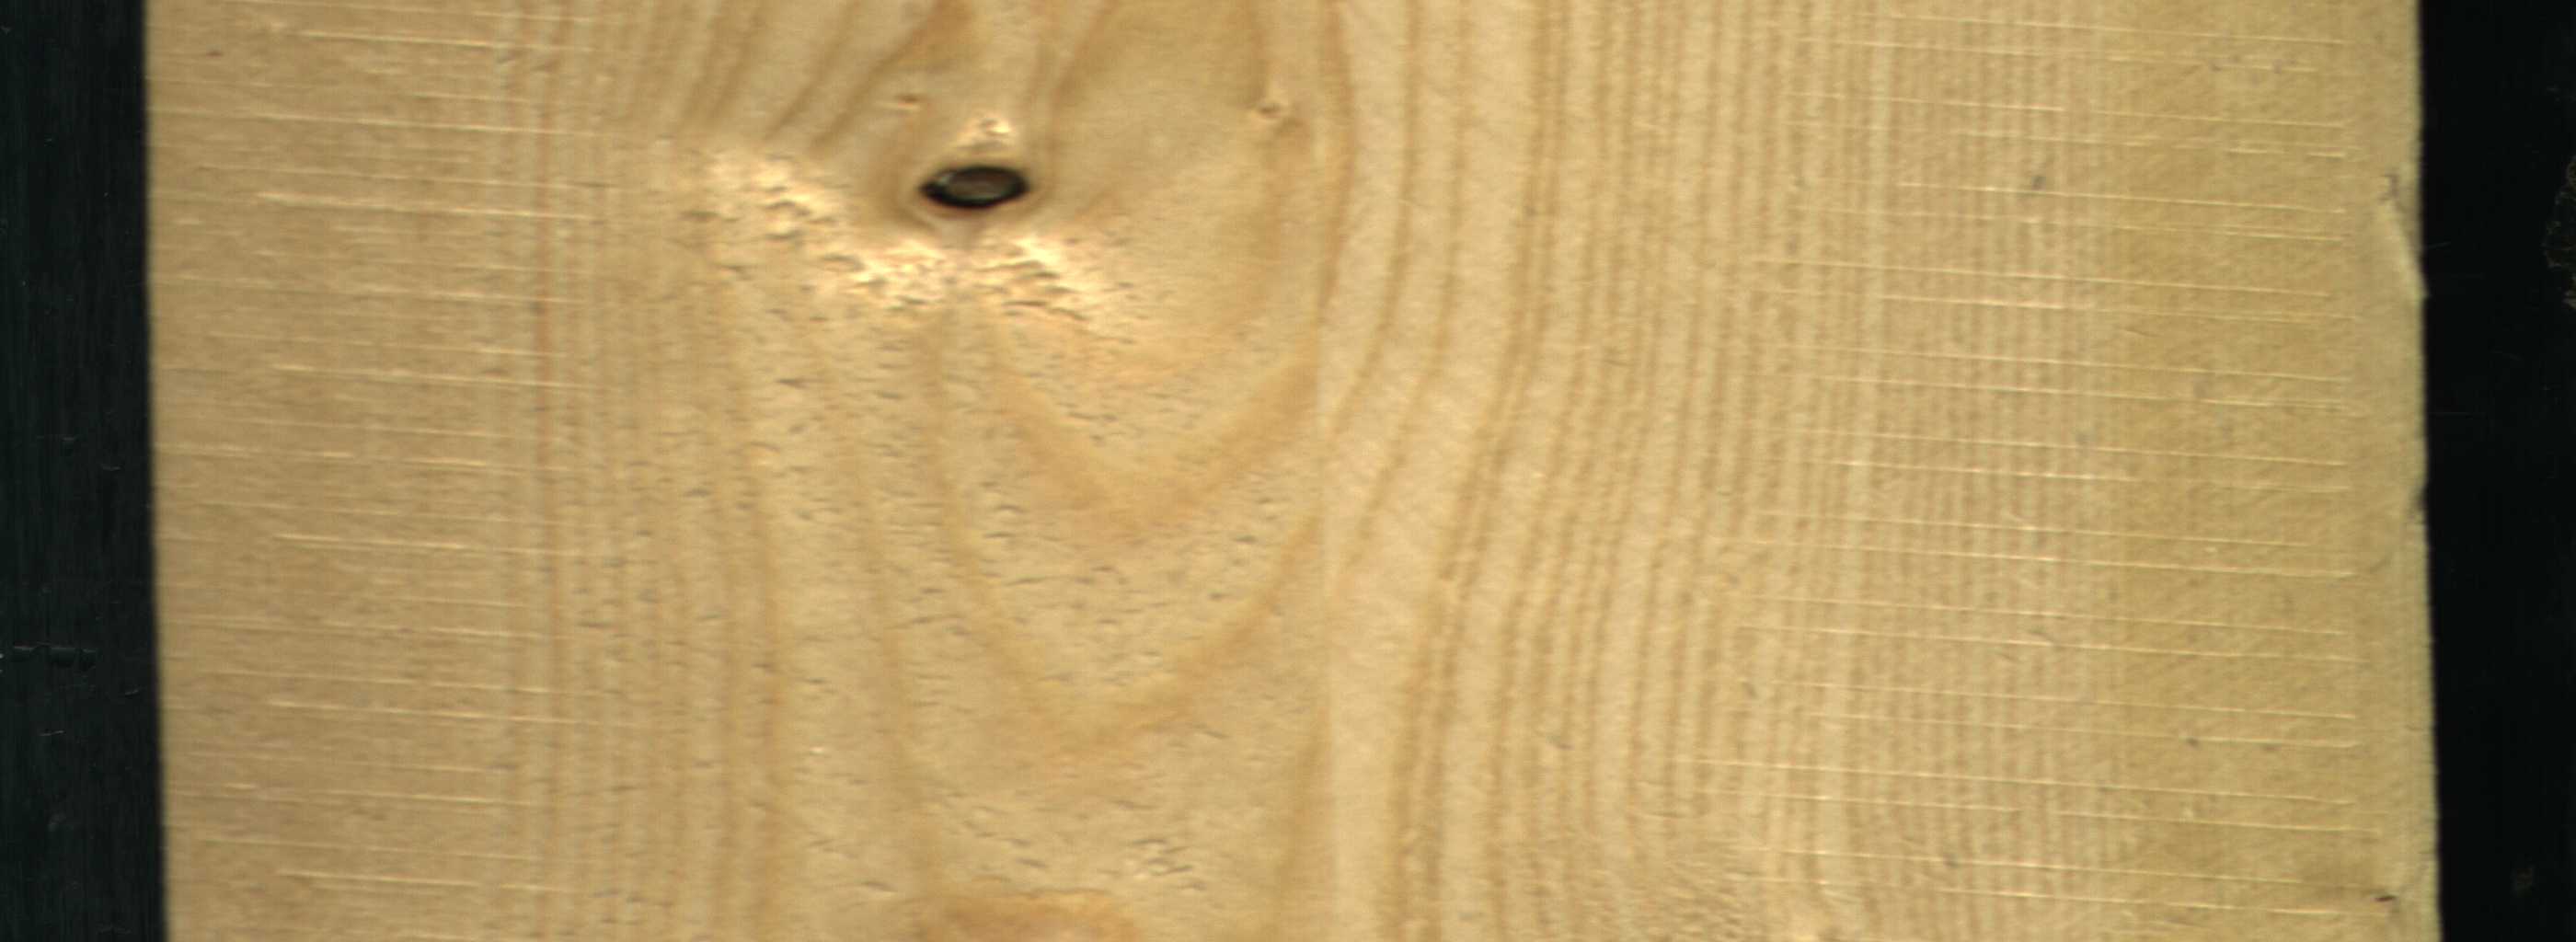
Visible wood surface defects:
Dead_Knot